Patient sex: M
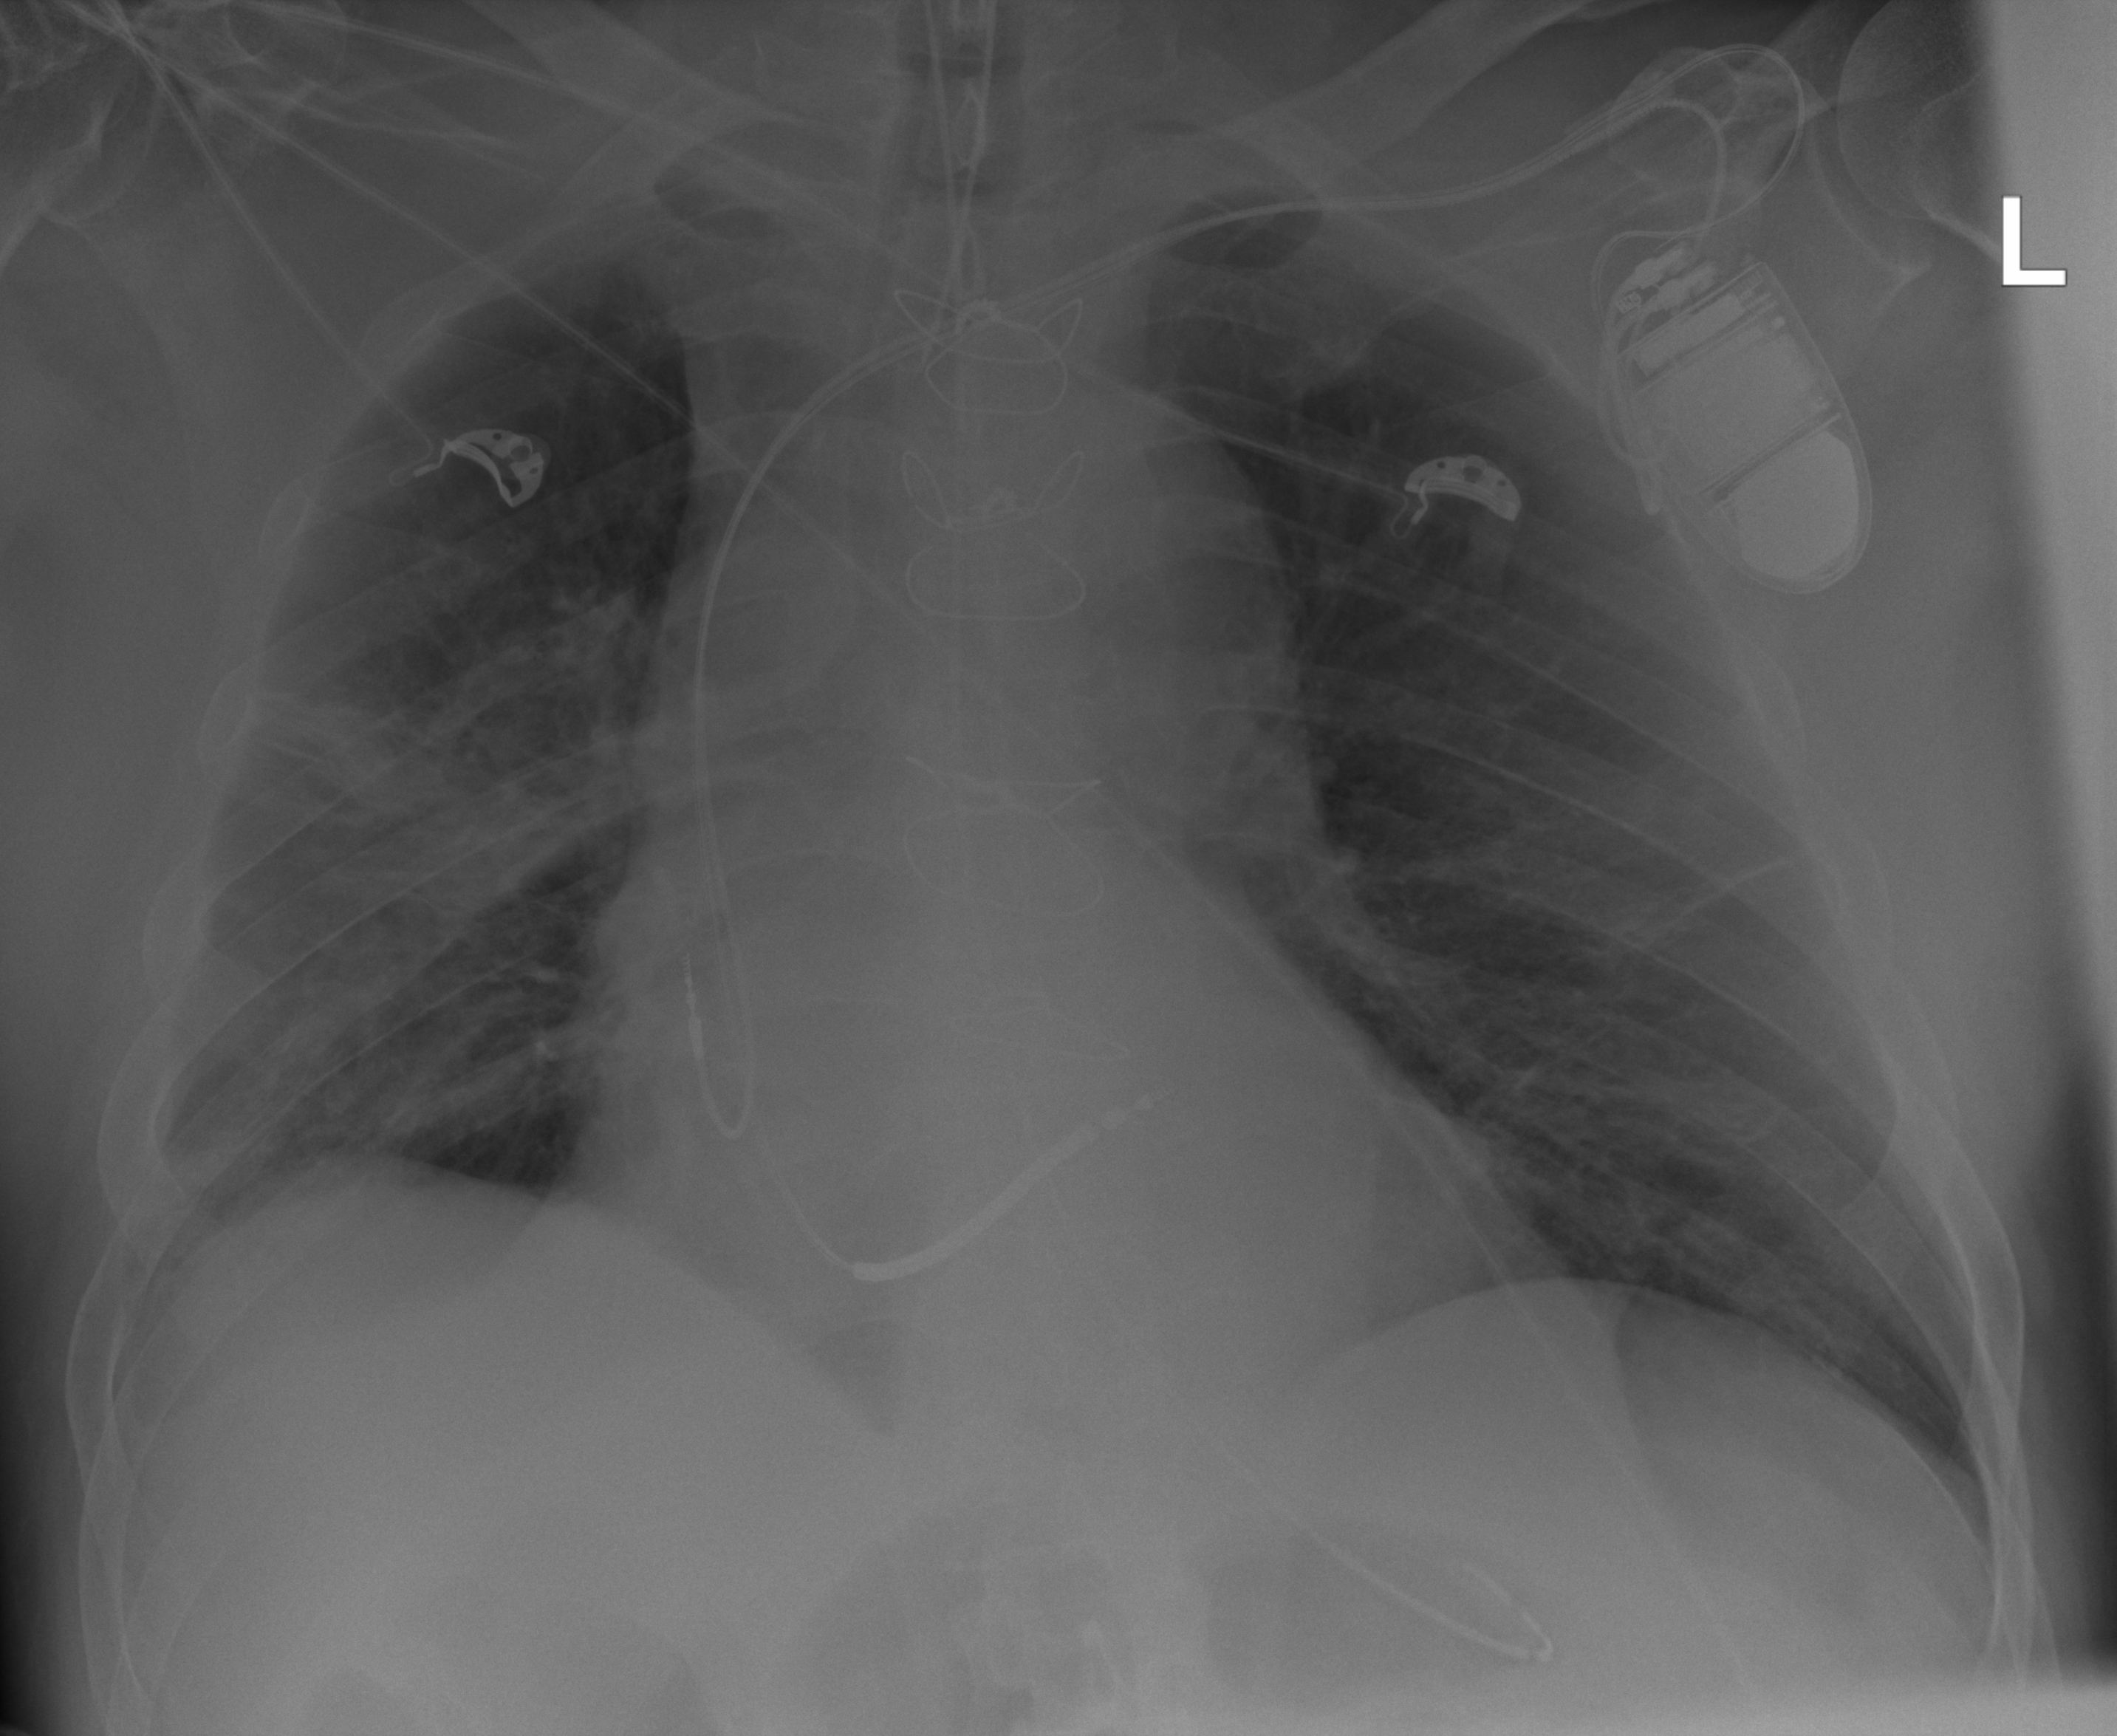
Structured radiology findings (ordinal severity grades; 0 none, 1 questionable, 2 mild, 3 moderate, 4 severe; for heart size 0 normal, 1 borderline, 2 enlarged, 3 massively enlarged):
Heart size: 2
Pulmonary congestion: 2
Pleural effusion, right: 0
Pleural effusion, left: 0
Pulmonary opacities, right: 3
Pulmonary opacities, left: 2
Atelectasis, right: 2
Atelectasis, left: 2